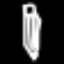
Label: pencil